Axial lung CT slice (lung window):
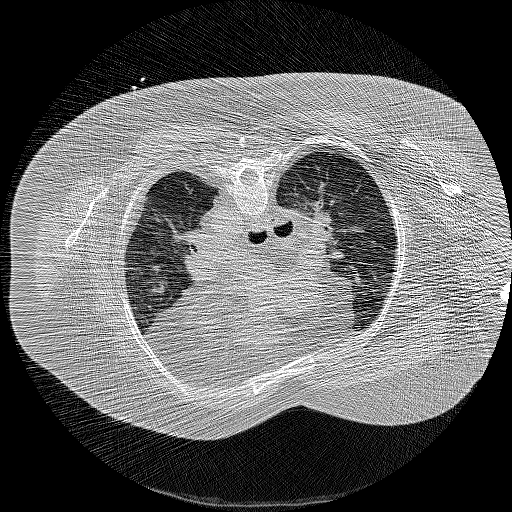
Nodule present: no